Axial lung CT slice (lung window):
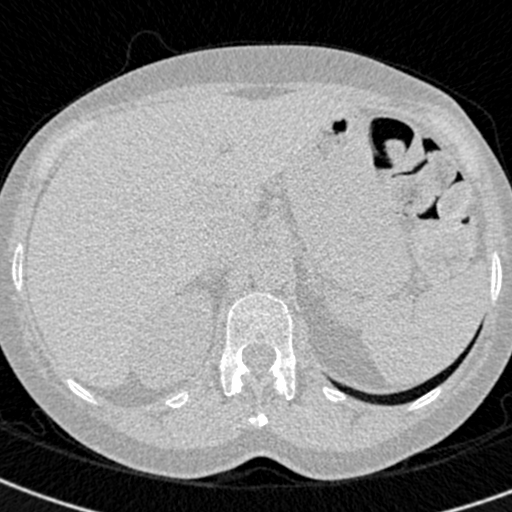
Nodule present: no